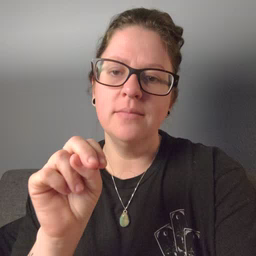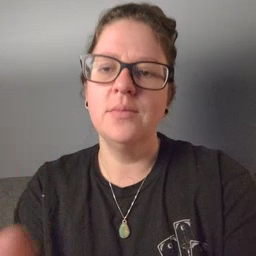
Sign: on